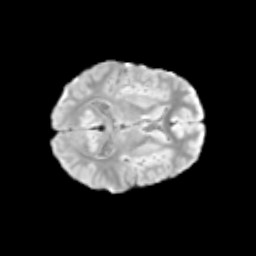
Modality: T2w
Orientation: axial
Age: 9
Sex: male
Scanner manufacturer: siemens
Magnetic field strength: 3 T
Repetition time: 3.8 s
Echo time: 0.07 s